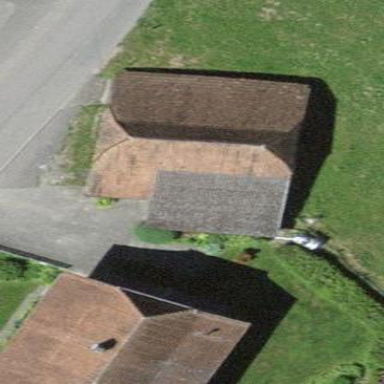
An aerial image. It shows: Rural barn.